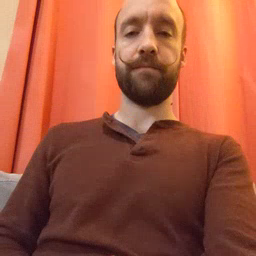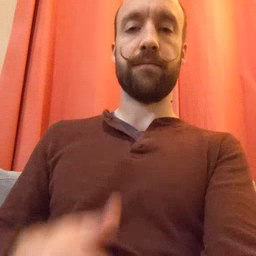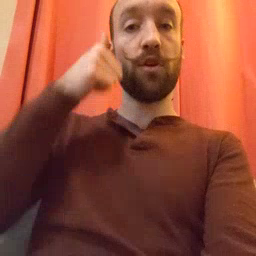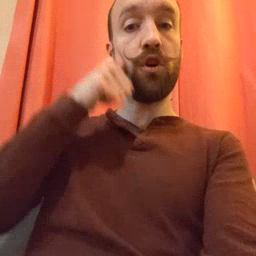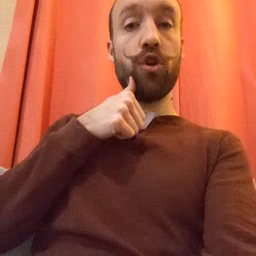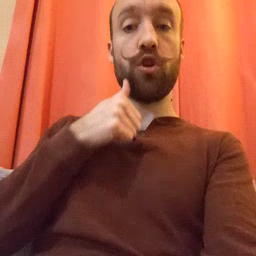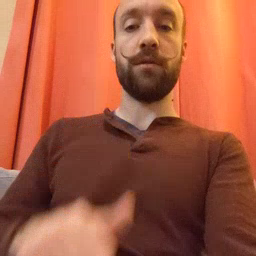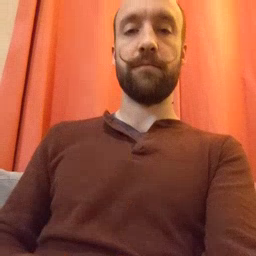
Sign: girl